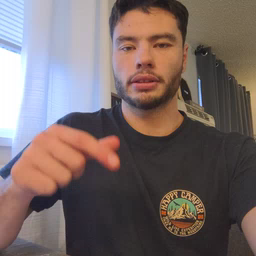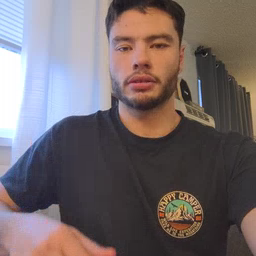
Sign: minemy